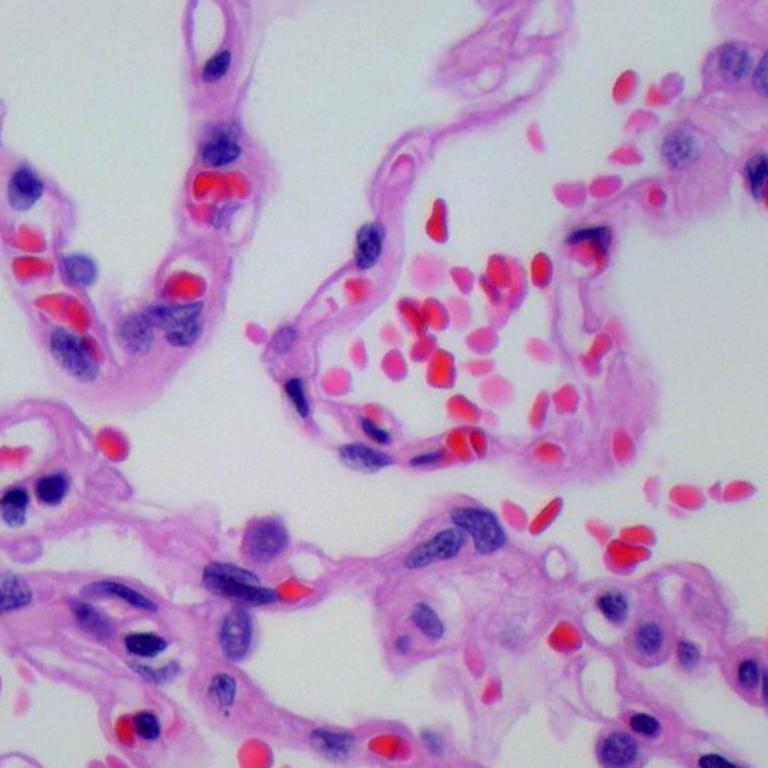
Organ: lung
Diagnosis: benign